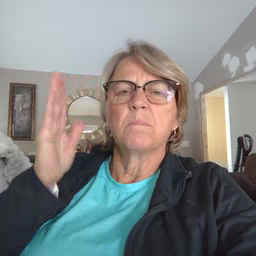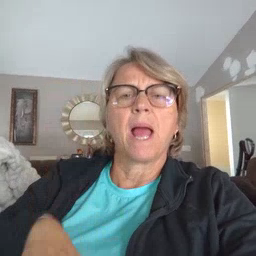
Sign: bad